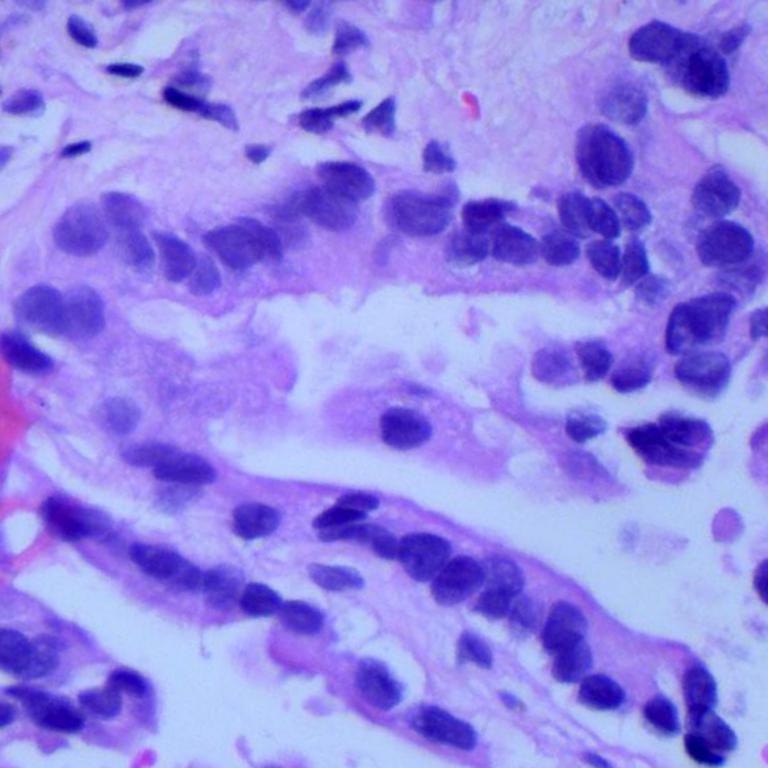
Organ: lung
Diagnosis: adenocarcinomas